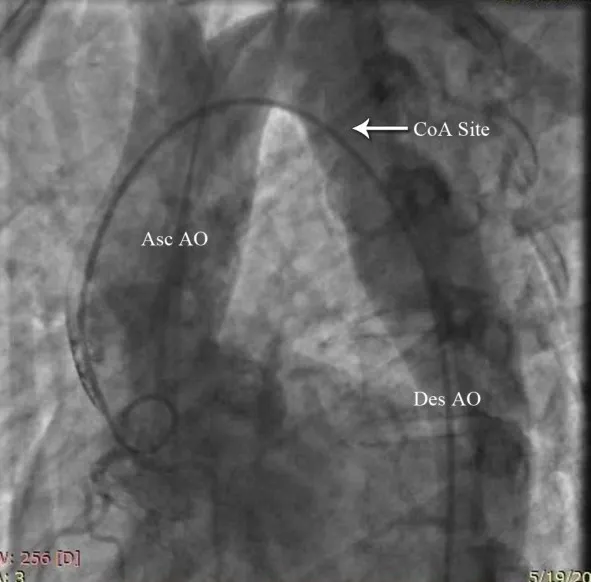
Aortic root angiogram in the left anterior oblique view, showing the following: A) Aortic coarctation is distal to the left subclavian artery.
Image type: radiology (x_ray)